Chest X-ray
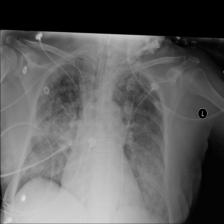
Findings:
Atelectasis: negative
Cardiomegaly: negative
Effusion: negative
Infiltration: positive
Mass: negative
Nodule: negative
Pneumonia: negative
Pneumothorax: negative
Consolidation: negative
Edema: negative
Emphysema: negative
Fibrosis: negative
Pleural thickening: negative
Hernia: negative